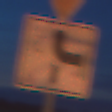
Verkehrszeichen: VerlaufVorfahrtsstrasse10
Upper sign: VorfahrtGewaehren
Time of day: Night
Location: Outdoor (Urban)
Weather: PartlyCloudy
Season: NotSpecified
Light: Artificial